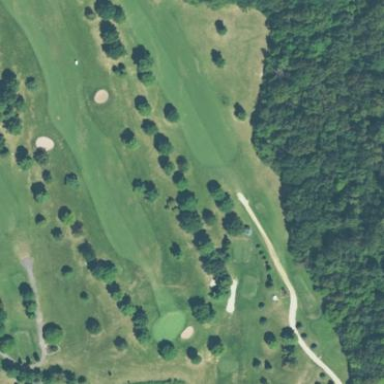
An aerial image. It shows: Grassy pitch designated for golf. It serves as fairway for the sport of golf.